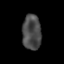
Tissue: lung
Cell type: Epithelial cells
Senescence score: 0.2353
Nuclear area (px): 649
Mean DAPI intensity: 74.119